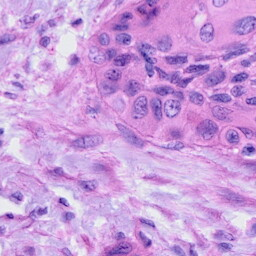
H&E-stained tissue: Cervix